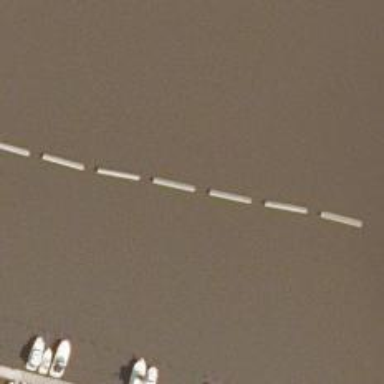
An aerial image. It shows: Breakwater structure.